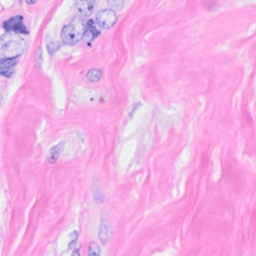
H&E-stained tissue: Breast